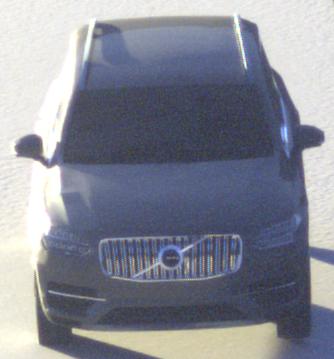
Make: Volvo
Model: XC90 B5
Detailed model: XC90 (L)
Model produced from: 2019/08
Model produced until: 2020/04
Doors: 5
Color: gray
Road condition: dry road
Daytime: sunrise or sunset
Contrast: high contrast